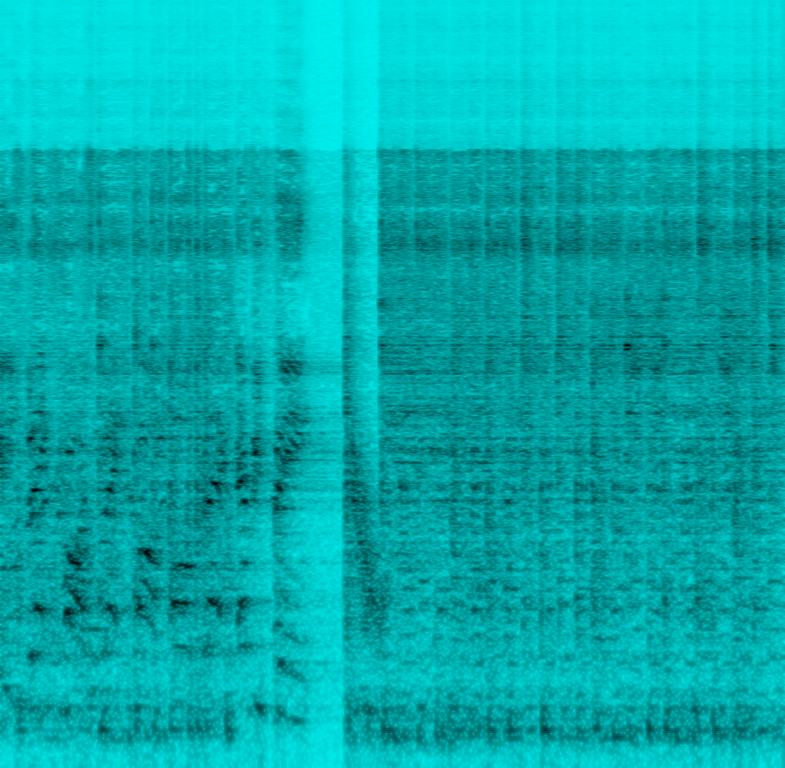
The low quality recording features an electro song played on a device that produces the mono sound only. The song features a flat male vocal rapping, after which there is a drop that consists of punchy kick and snare hits, shimmering cymbals and synth lead melody. It sounds exciting and energetic, while the recording is noisy and in mono.